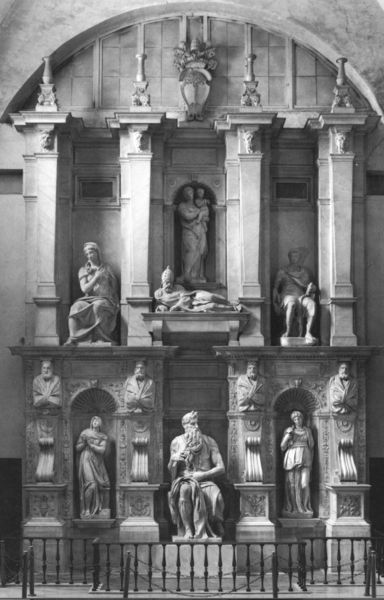
Titel: Juliusgrabmal
Künstler: Michelangelo
Standort: Rom, S. Pietro in Vincoli (EU - I - Latium)
Schlagwörter: schatten, menschen, sitzen, fenster, frau, marmor, männer, säule, säulen, zaun, wand, architektur, barock, sockel, stein, vollbart, gitter, kirche, sitzend, innen, kind, mutter, krone, statue, bogen, italien, kette, pilaster, figuren, papst, detail, geländer, foto, fotografie, nische, antike, moses, schwarzweiß, rom, photo, wappen, skulpturen, statuen, jesus, tiara, muschel, schlüssel, maria, madonna, absperrung, grabmal, nischen, michelangelo, kriche, mose, marmaor, vincoli, grabmal julius ii.